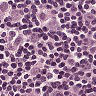
Metastatic tissue present: yes